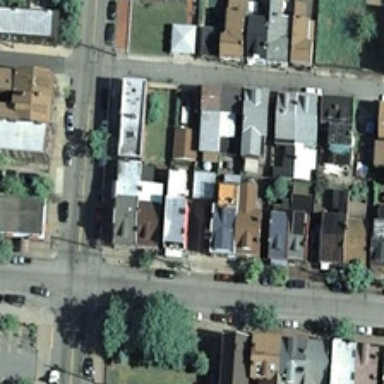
Many buildings and some green trees are next to several roads in a dense residential area .